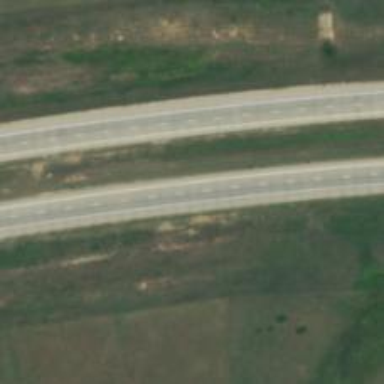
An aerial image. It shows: Asphalt motorway with expressway features.